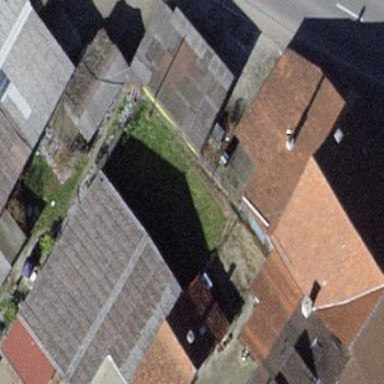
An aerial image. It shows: View of roof of building.